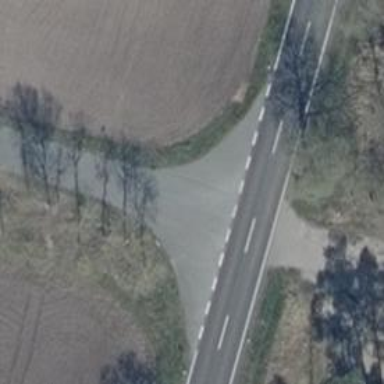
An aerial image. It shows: Road with "give way" sign.